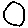
Label: circle